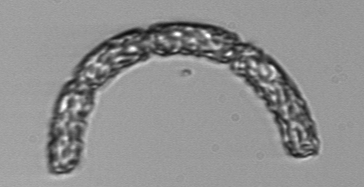
Label: Guinardia_striata